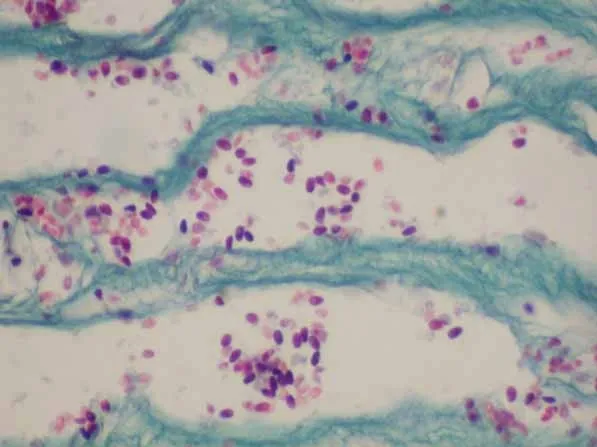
Section of corneal button which shows oval bluish purple spores of microsporidia with a dark band (modified grams chromotrope stain, x1000).
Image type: pathology (masson_trichrome)